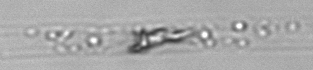
Label: Dactyliosolen_blavyanus